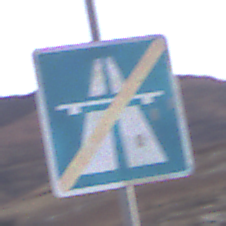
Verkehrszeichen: EndeAutbahn
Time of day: Dusk
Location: Outdoor (Nature)
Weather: Clear
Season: NotSpecified
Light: Natural